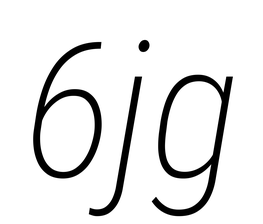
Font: Roboto-Italic_Condensed_ExtraLight_Italic